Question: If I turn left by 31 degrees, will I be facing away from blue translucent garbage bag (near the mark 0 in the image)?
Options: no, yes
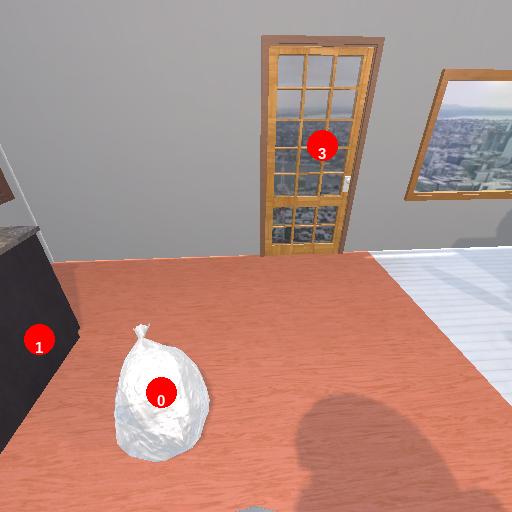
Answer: no